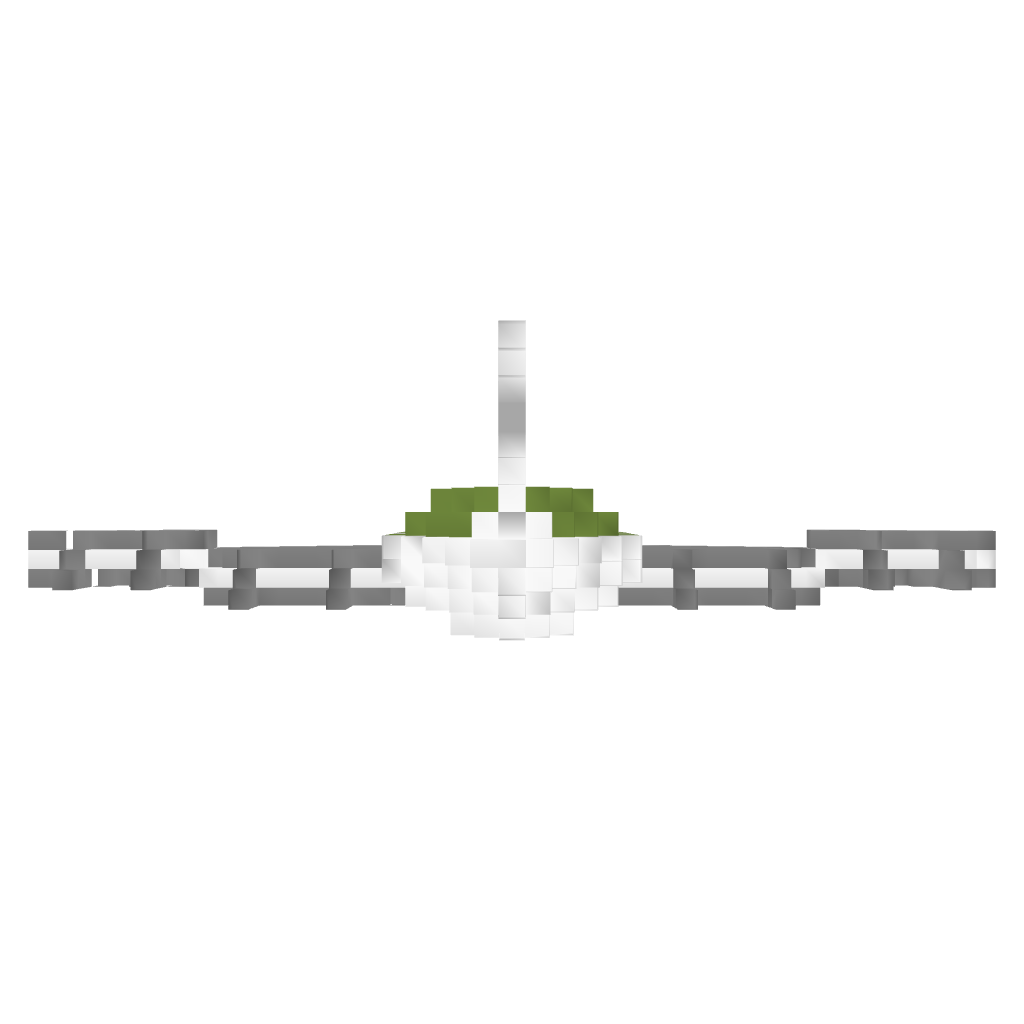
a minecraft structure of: Airplane (Airbus A310) 1.6.2 good quality